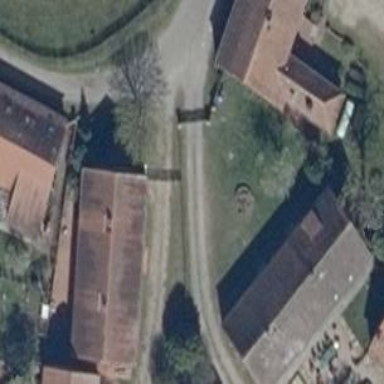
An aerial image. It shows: Simple and straightforward house.